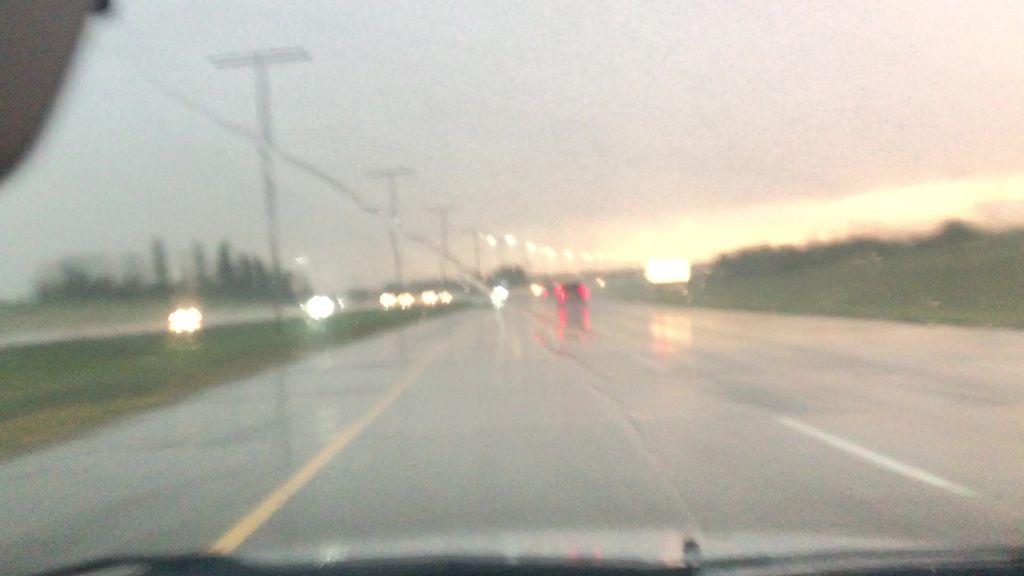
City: edmonton